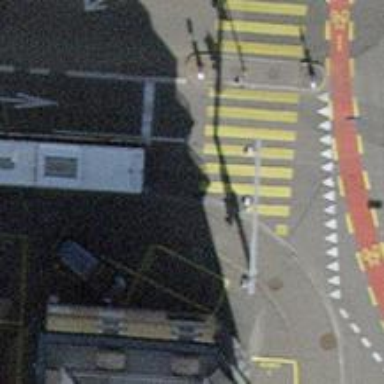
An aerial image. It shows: Kerb barrier.